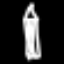
Label: pencil